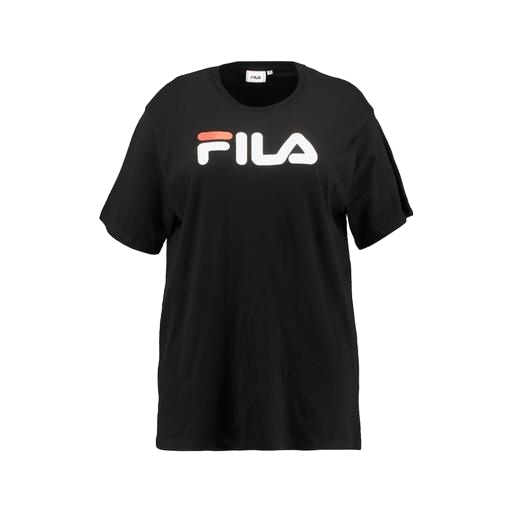
graphic short-sleeve tee, mid t-shirt, classic tee, white background